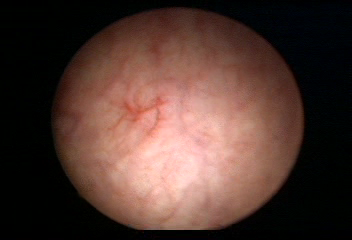
Modality: WLC
Class: Normal mucosa
Bladder cancer association: No